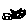
Label: cat